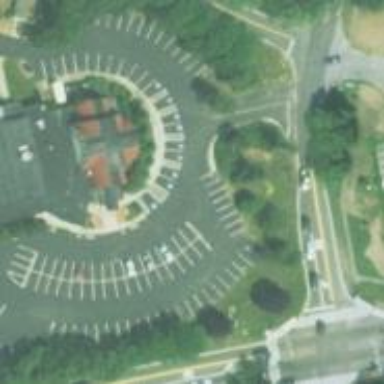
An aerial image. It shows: Parking space is available.